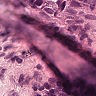
Metastatic tissue present: yes